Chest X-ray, AP view. Patient: 62 years old, sex M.
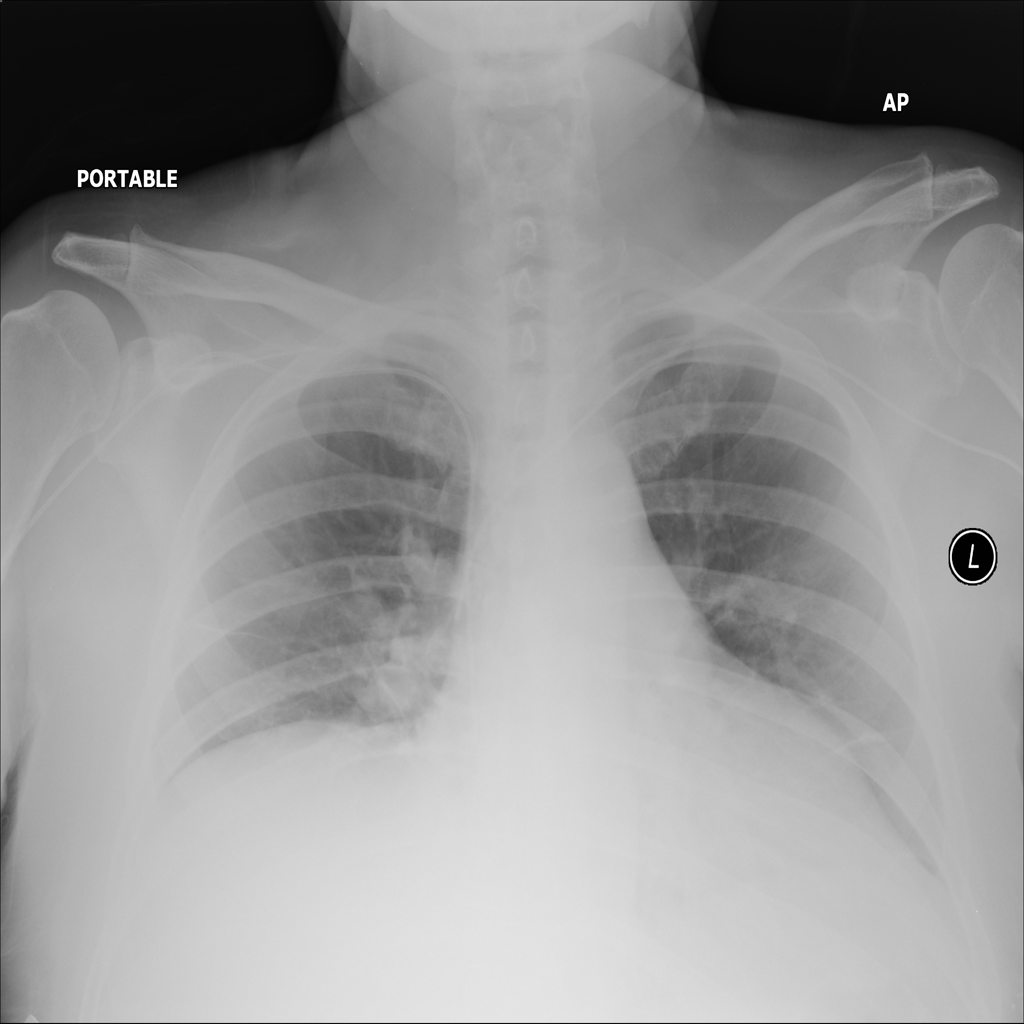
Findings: Atelectasis